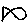
Label: fish